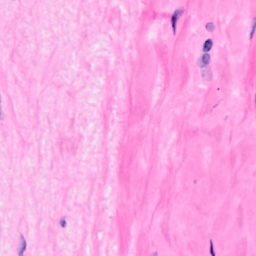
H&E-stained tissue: Breast